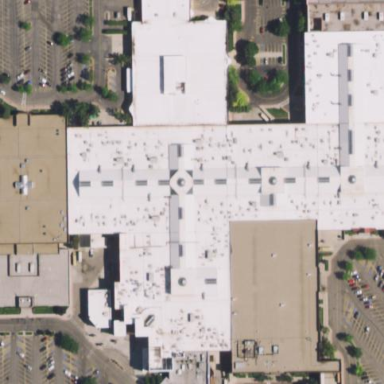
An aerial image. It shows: Mall building.